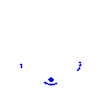
Particle: electron